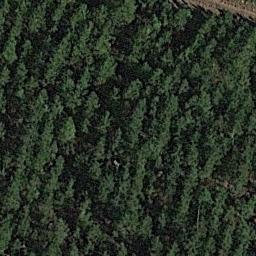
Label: forest